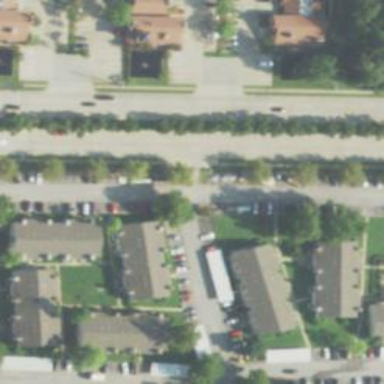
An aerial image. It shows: Living street.